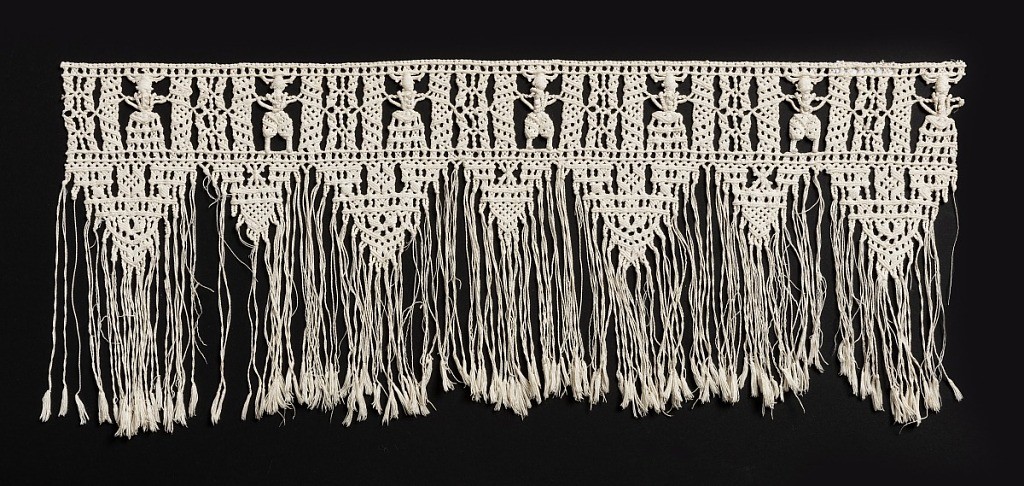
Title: Border fringe
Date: early 17th century
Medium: linen Technique: knotting (macramé)
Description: Border with highly stylized male and female figures, with pendant triangles below, finished with a long fringe.